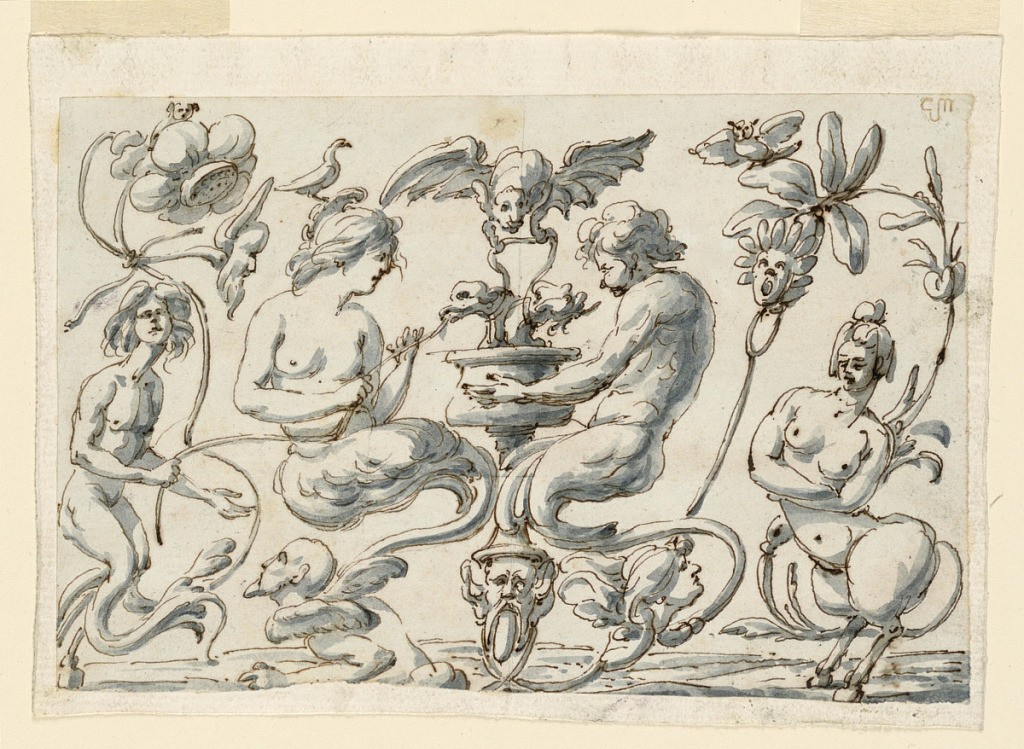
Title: Grotesque for an Oblong Panel
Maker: Filippo Marchionni, Italian, 1732–1805
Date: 1730–50
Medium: Graphite, pen and ink, brush and gray watercolor on laid paper
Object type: Drawing
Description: In the center is a candelabrum with a bearded mask sticking out an enormous tong, below, with a cup in the center. From it emerge two animals' heads, with ribbon-like reins which are held by a fantastic bat flying on top. Laterally are half-figures of a satyress at left, giving a stem to a satyr at right to eat. He satyr has an animal's head, is facing her, and is supporting a bowl. The half figures rise from scrolls with a fantastic male sphinx below at left, head at right. At left a mermaid, at right a satyress and plants.